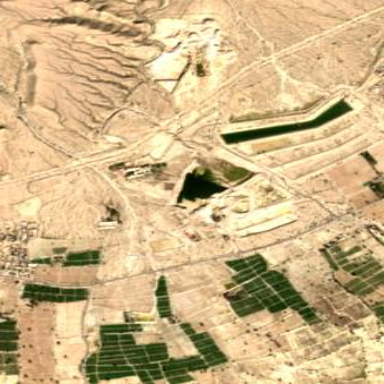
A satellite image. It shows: Quarry area known for concrete resources.